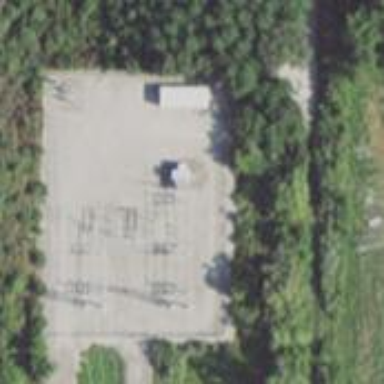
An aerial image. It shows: Distribution substation surrounded by fence.